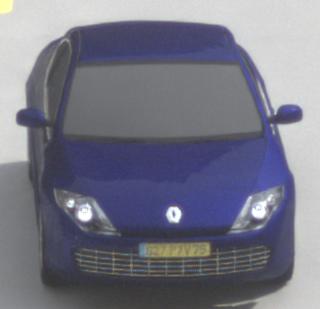
Make: Renault
Model: Laguna Coupé TCe 170
Detailed model: Laguna (III) Coupé
Model produced from: 2010/11
Model produced until: 2011/05
Doors: 2
Color: blue
Road condition: dry road
Daytime: morning or afternoon
Contrast: low contrast